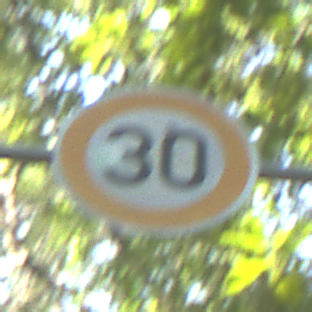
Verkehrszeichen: Geschwindigkeit30
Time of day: Midday
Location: Outdoor (Nature)
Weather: Clear
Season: NotSpecified
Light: Natural